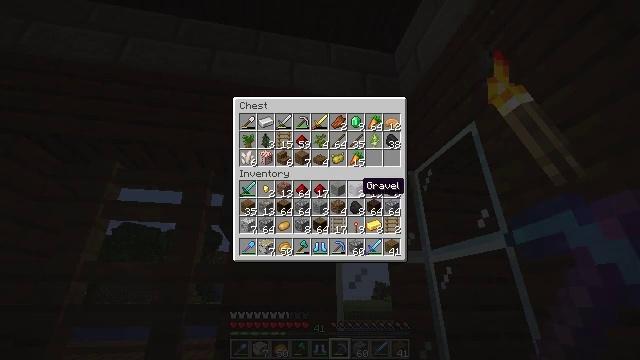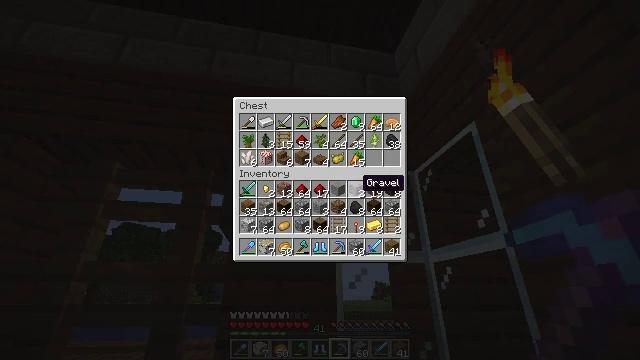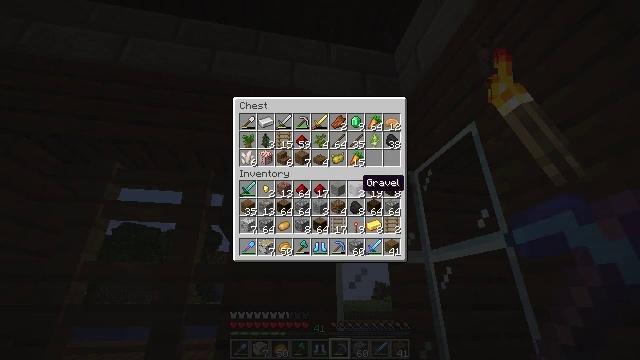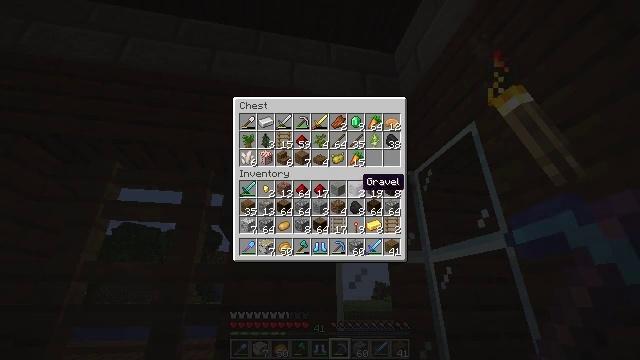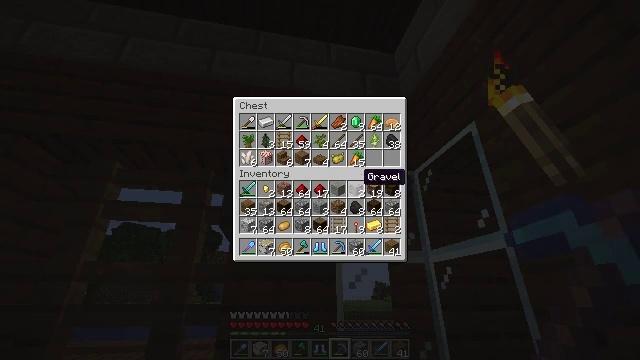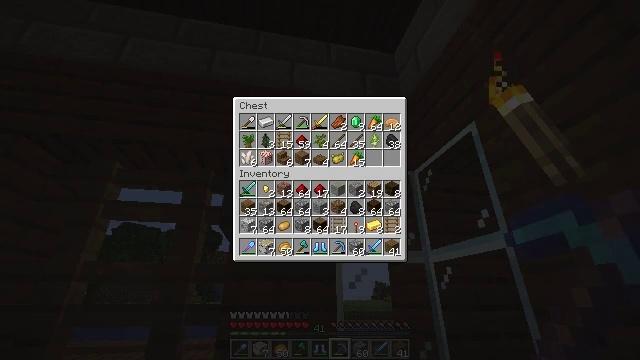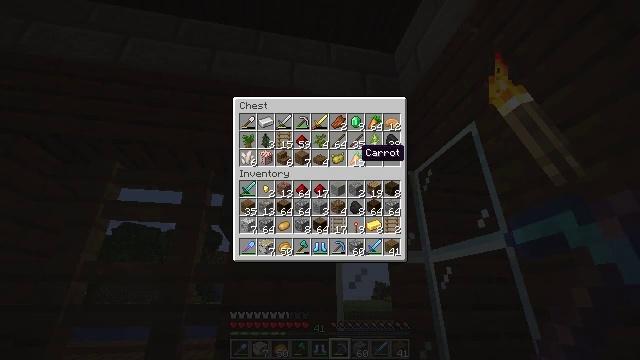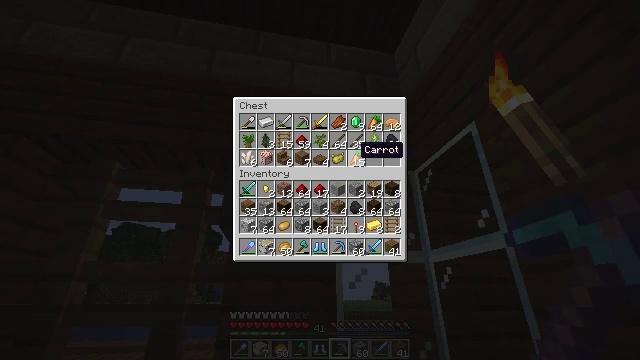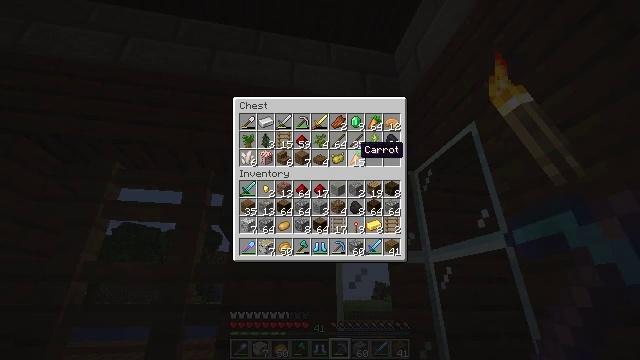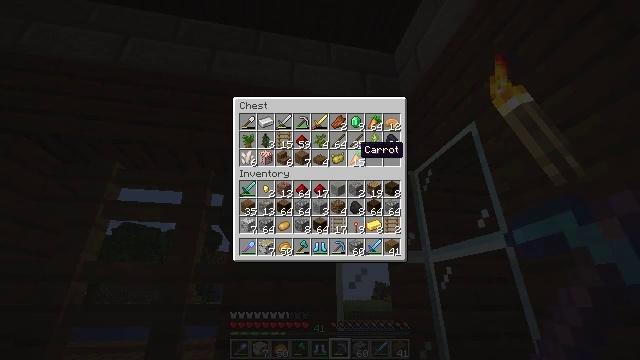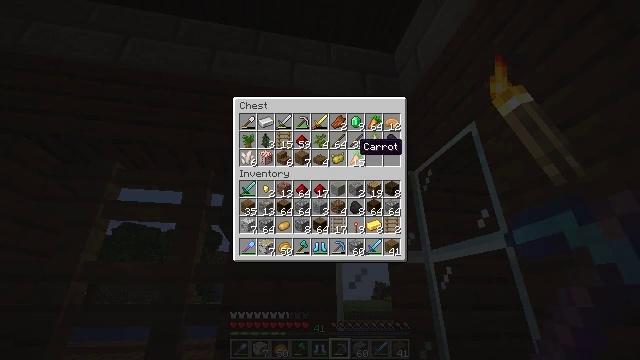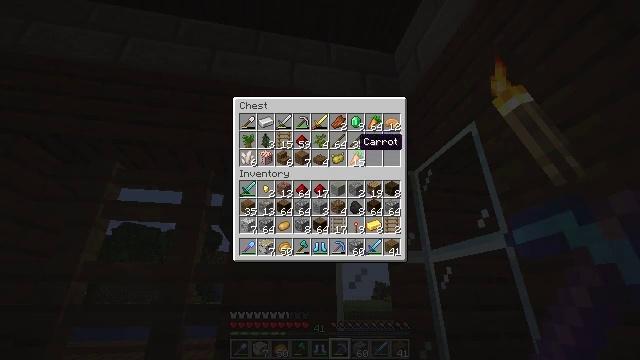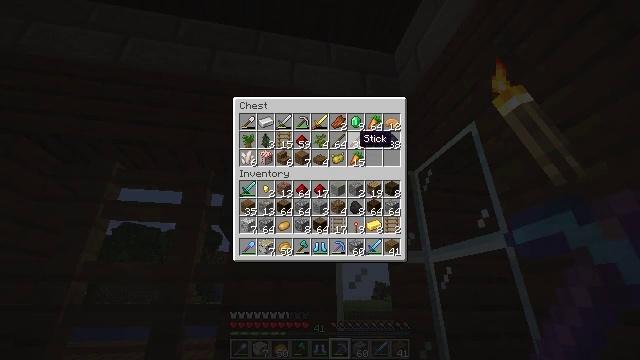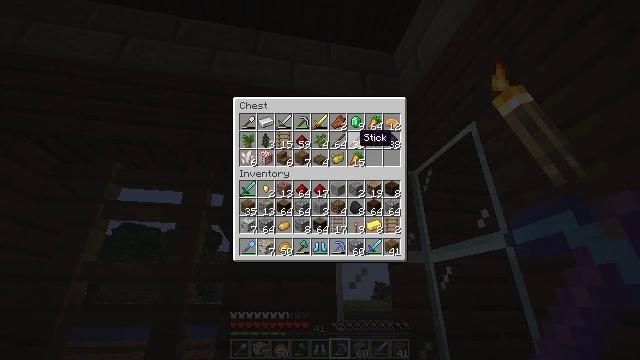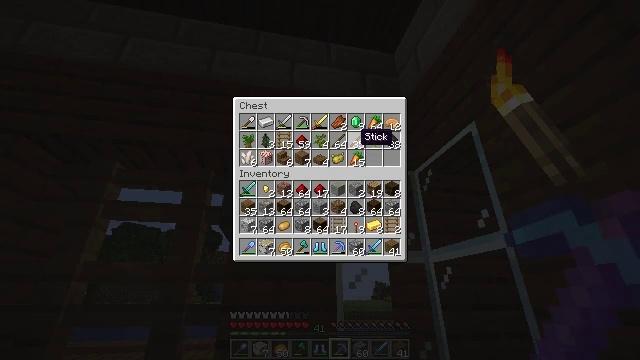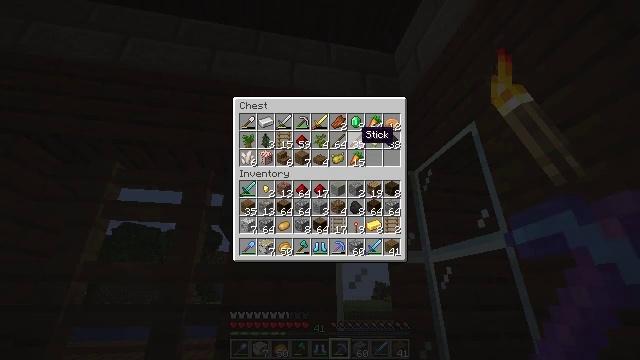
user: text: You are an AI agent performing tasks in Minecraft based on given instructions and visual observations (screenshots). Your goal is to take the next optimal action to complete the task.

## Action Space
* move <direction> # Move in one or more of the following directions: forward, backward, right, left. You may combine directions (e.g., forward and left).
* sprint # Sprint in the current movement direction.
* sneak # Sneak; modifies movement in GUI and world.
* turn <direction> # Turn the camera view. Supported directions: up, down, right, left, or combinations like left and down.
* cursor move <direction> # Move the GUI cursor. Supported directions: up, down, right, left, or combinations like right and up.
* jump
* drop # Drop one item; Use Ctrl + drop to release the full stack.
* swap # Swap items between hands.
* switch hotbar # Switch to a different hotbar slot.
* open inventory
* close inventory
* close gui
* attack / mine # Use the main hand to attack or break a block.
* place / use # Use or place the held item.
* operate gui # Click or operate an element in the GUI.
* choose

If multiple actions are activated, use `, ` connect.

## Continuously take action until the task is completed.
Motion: motion action
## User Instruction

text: Add redstone to gold and sticks to craft powered rail.
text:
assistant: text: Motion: no_op
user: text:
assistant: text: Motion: no_op
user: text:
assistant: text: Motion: no_op
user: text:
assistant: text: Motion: no_op
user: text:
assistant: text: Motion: cursor move up
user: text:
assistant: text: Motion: cursor move up
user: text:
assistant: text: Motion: no_op
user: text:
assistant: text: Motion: no_op
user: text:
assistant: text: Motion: sneak
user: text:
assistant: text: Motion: sneak
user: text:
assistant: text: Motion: sneak
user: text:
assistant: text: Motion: sneak
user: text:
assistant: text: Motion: sneak
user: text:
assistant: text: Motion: sneak
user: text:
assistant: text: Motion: sneak
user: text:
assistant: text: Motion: sneak
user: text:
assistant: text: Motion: sneak
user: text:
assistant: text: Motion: sneak
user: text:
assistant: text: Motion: sneak
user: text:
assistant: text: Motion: sneak
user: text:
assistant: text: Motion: sneak
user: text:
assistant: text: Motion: sneak
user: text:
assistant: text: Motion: sneak
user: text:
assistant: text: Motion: sneak
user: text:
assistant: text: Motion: sneak
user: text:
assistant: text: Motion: sneak
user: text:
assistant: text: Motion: sneak
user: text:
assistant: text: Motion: sneak
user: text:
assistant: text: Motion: sneak
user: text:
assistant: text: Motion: sneak